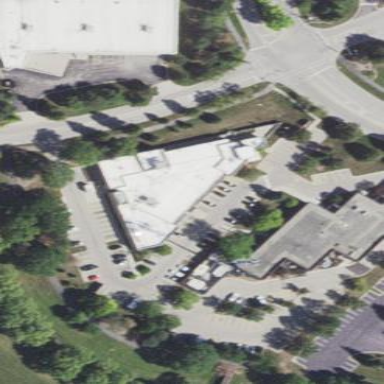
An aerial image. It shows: Public building designated as police station.